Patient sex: F
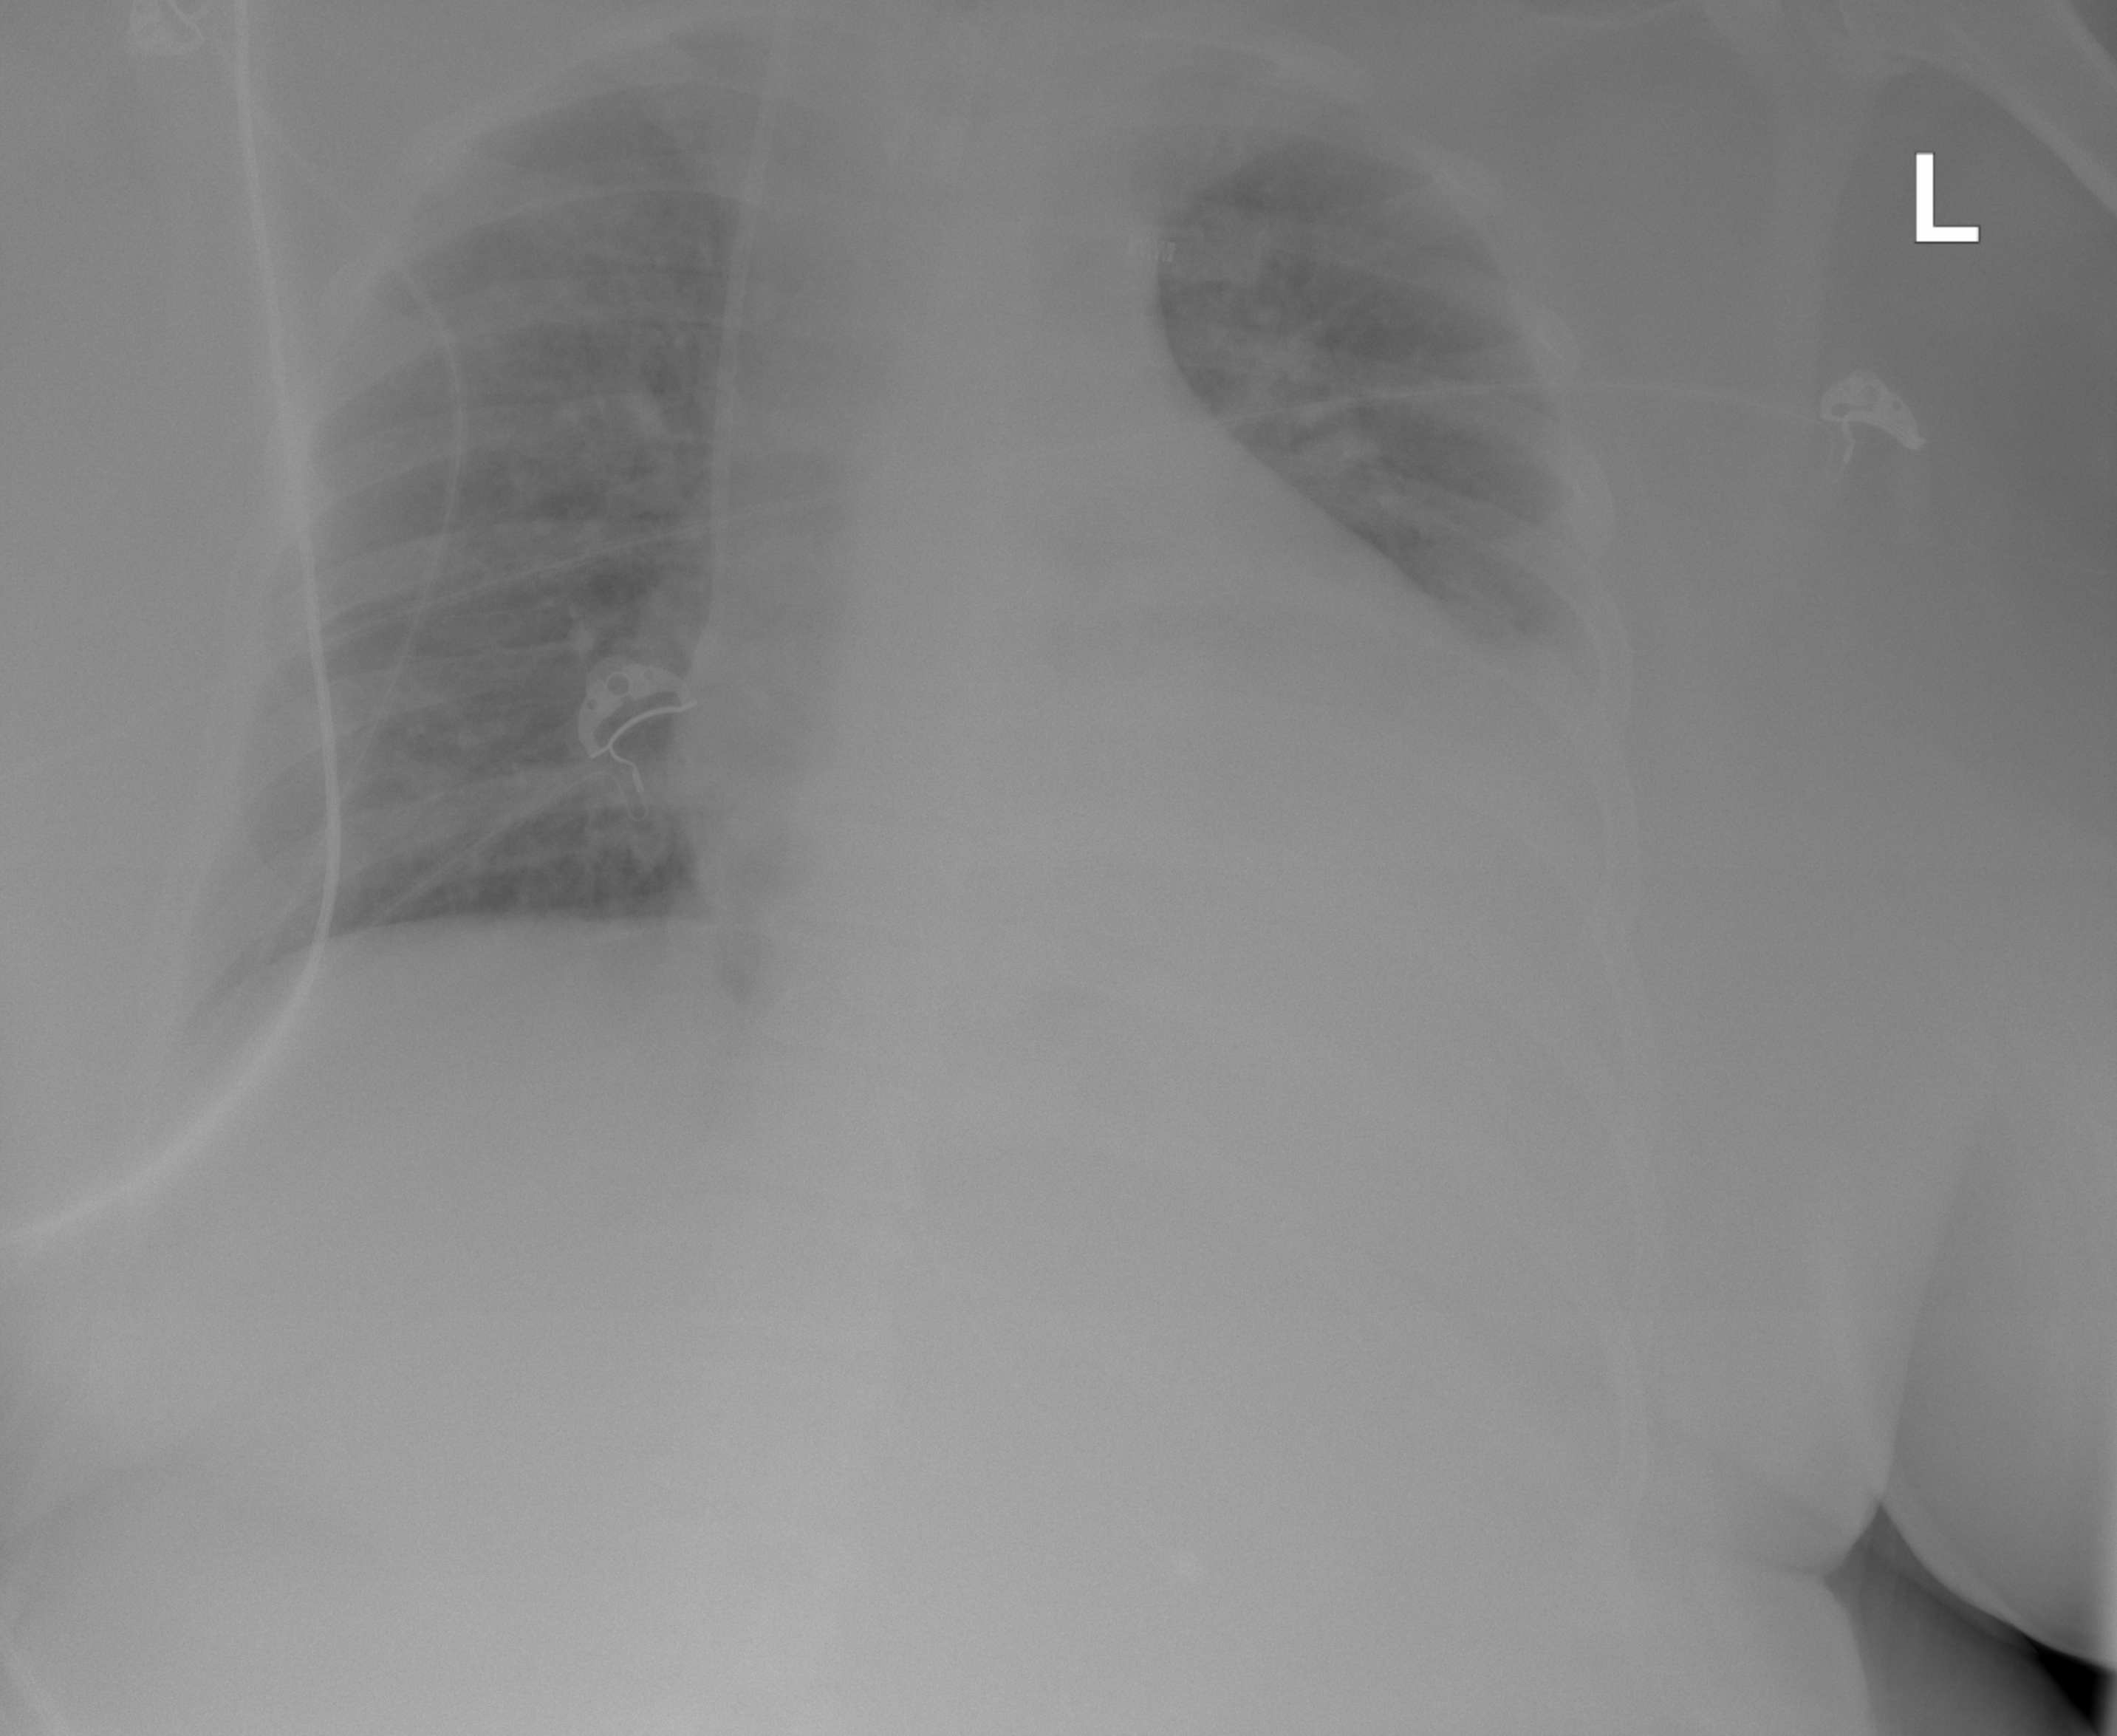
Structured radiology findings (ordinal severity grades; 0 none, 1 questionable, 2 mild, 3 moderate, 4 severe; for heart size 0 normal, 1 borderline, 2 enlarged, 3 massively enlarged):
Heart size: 2
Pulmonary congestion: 2
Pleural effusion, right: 0
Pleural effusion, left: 2
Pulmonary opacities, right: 0
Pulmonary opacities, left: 0
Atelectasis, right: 0
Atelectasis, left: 0